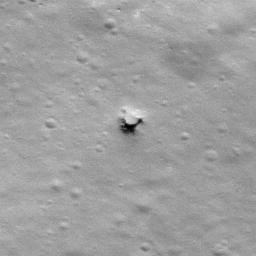
Pit: Stevinus 4
Host crater: Stevinus
Host type: impact_melt
Lunar coordinates: latitude -32.724, longitude 54.174